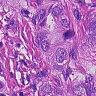
Metastatic tissue present: yes